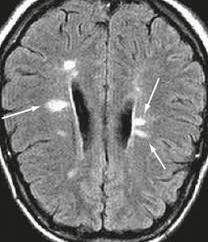
Label: notumor